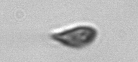
Label: Cryptophyta